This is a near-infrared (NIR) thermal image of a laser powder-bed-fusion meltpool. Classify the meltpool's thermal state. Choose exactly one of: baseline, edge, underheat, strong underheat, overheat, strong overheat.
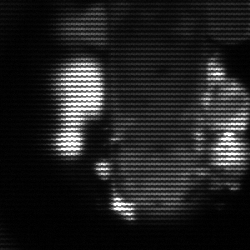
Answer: strong underheat